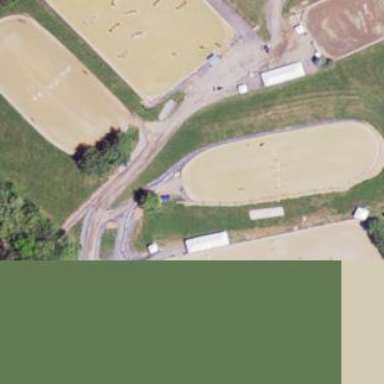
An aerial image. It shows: Equestrian pitch used for leisure and sports activities.